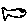
Label: fish